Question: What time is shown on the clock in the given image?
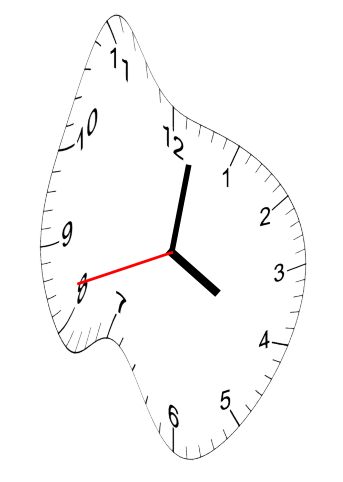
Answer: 04:01:42